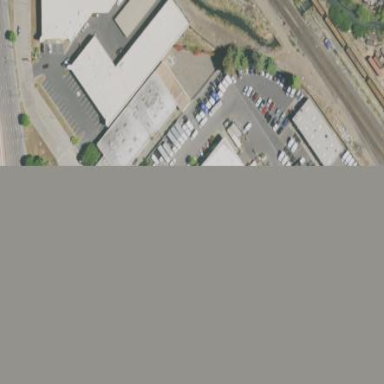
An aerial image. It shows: Industrial landuse area with self-storage facility.